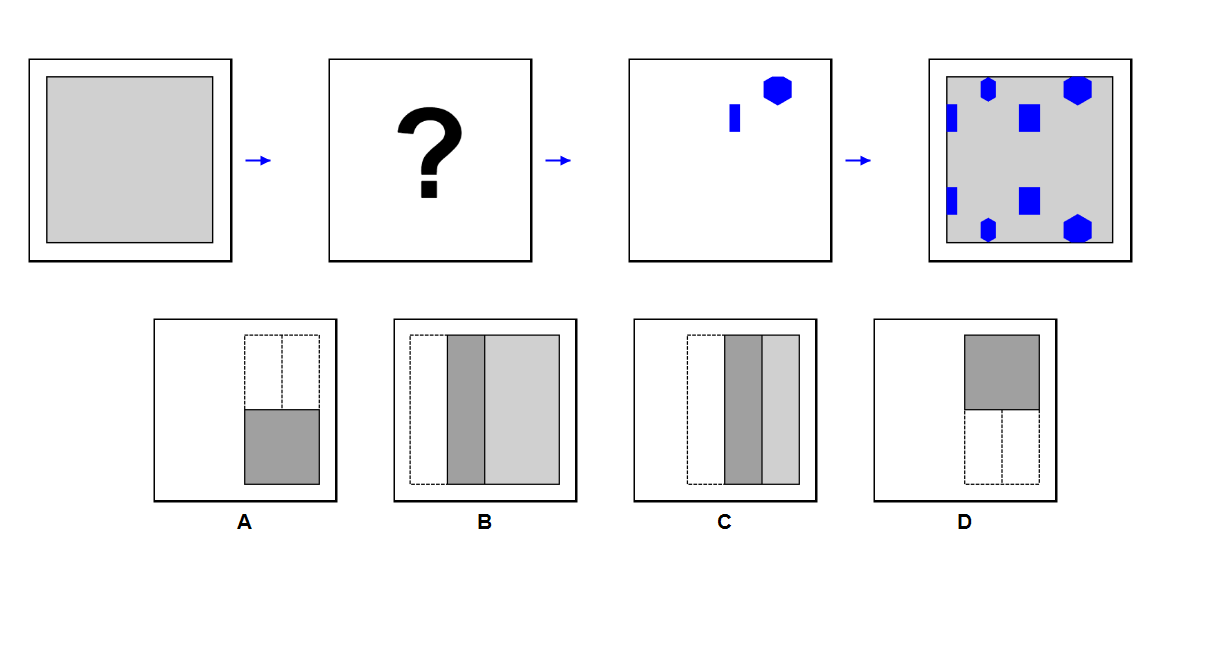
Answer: A